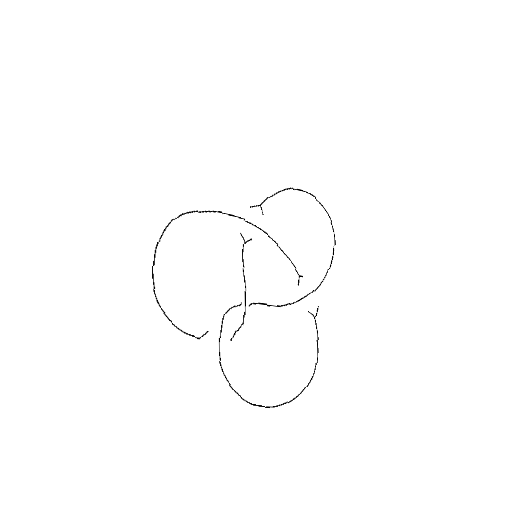
Crossing number: 4